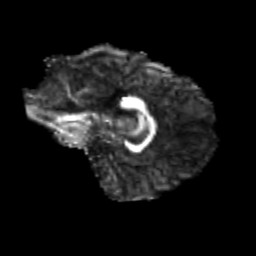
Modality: FA
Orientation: sagittal
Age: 24
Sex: male
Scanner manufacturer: siemens
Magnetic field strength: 3 T
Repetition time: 3.5 s
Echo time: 0.113 s